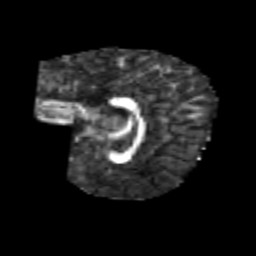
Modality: FA
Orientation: sagittal
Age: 6
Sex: female
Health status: healthy